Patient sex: F
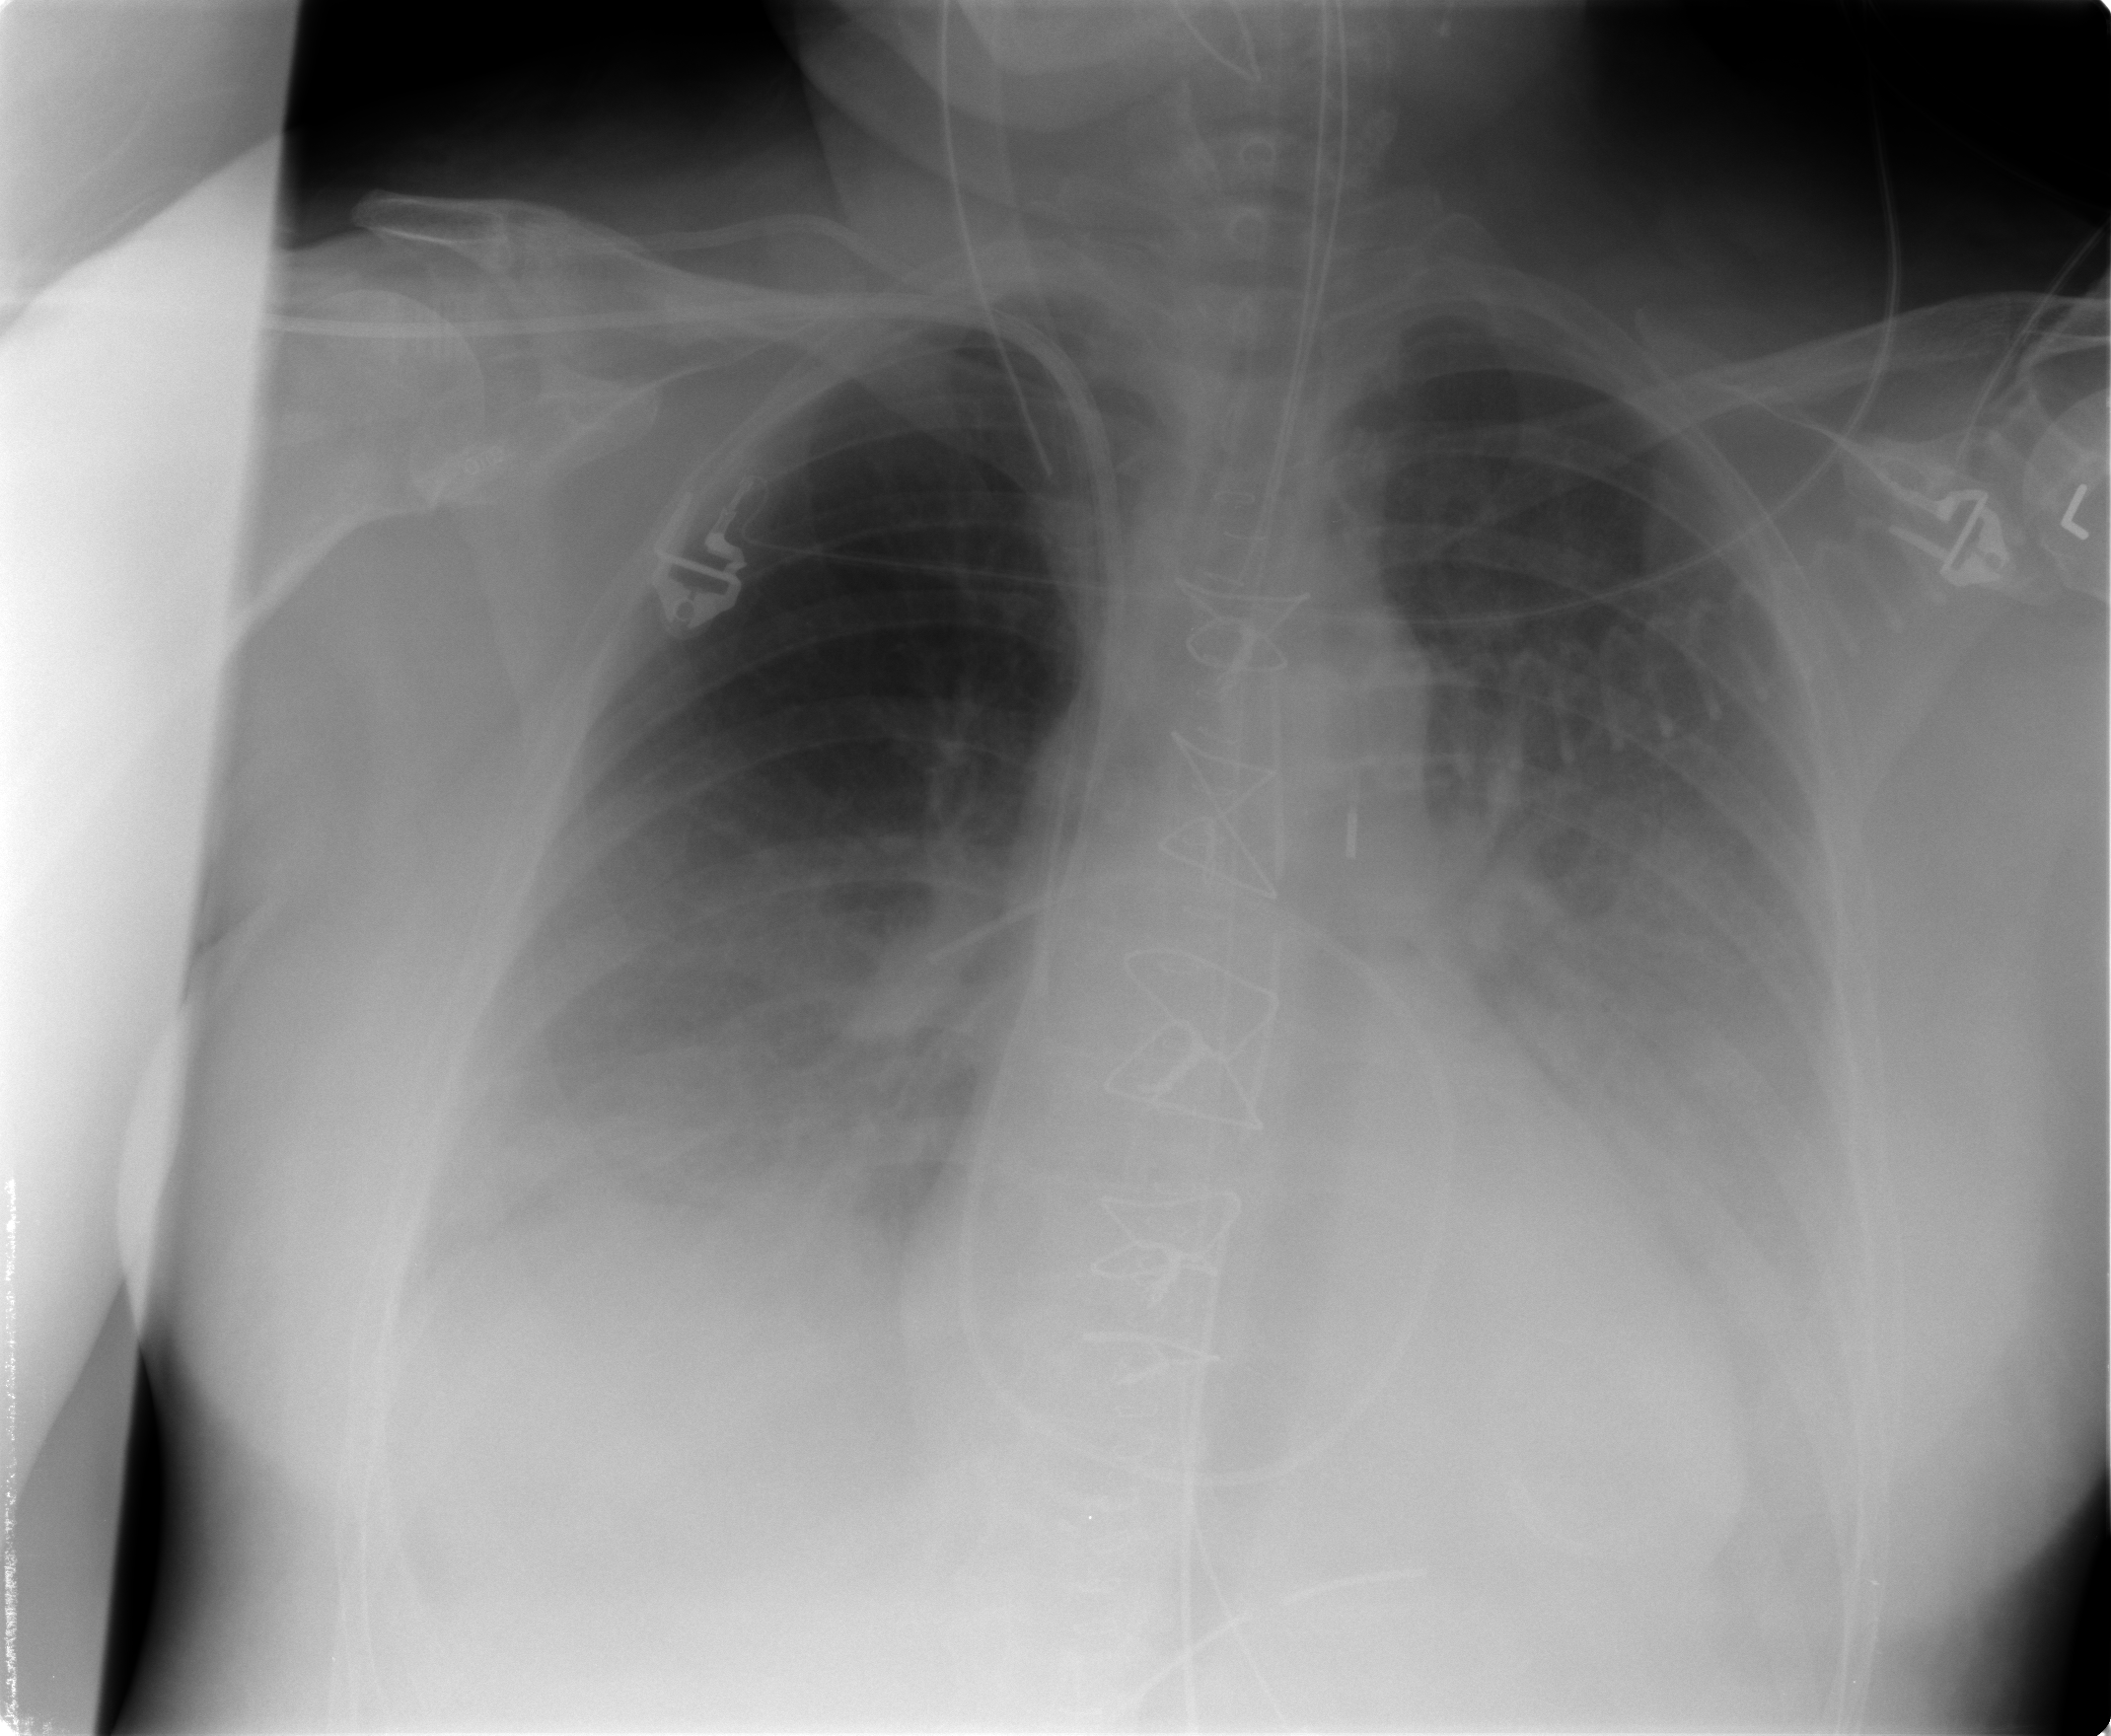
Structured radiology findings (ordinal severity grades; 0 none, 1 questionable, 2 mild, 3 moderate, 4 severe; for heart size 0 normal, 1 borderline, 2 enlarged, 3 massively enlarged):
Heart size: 2
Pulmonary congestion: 0
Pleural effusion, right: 2
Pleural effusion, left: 3
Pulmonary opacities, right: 0
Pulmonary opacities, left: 0
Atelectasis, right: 0
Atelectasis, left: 0